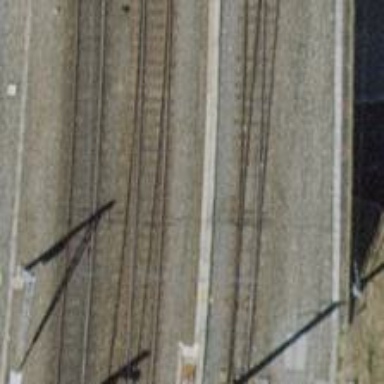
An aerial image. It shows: Railway bridge with electrified contact lines. This bridge serves as siding.